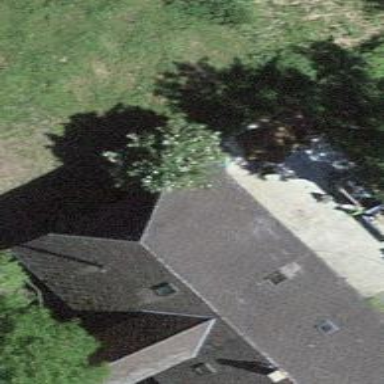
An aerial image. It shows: Farm building.